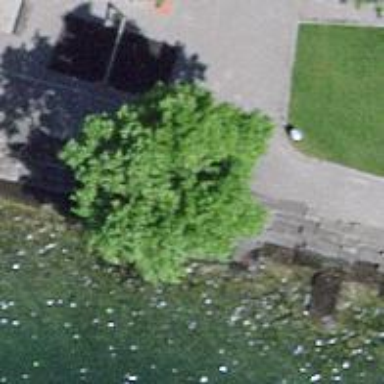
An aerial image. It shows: Beautiful tree in nature.